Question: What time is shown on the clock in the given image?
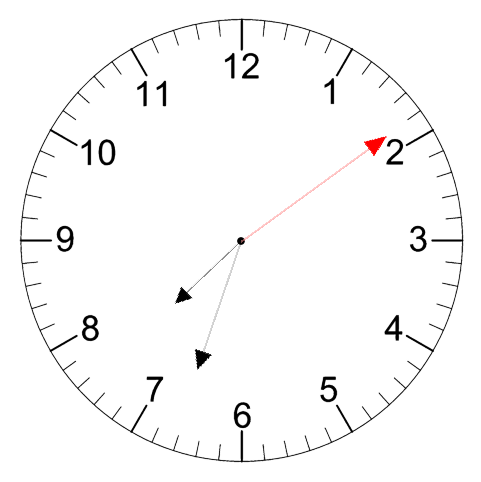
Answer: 07:33:09